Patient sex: F
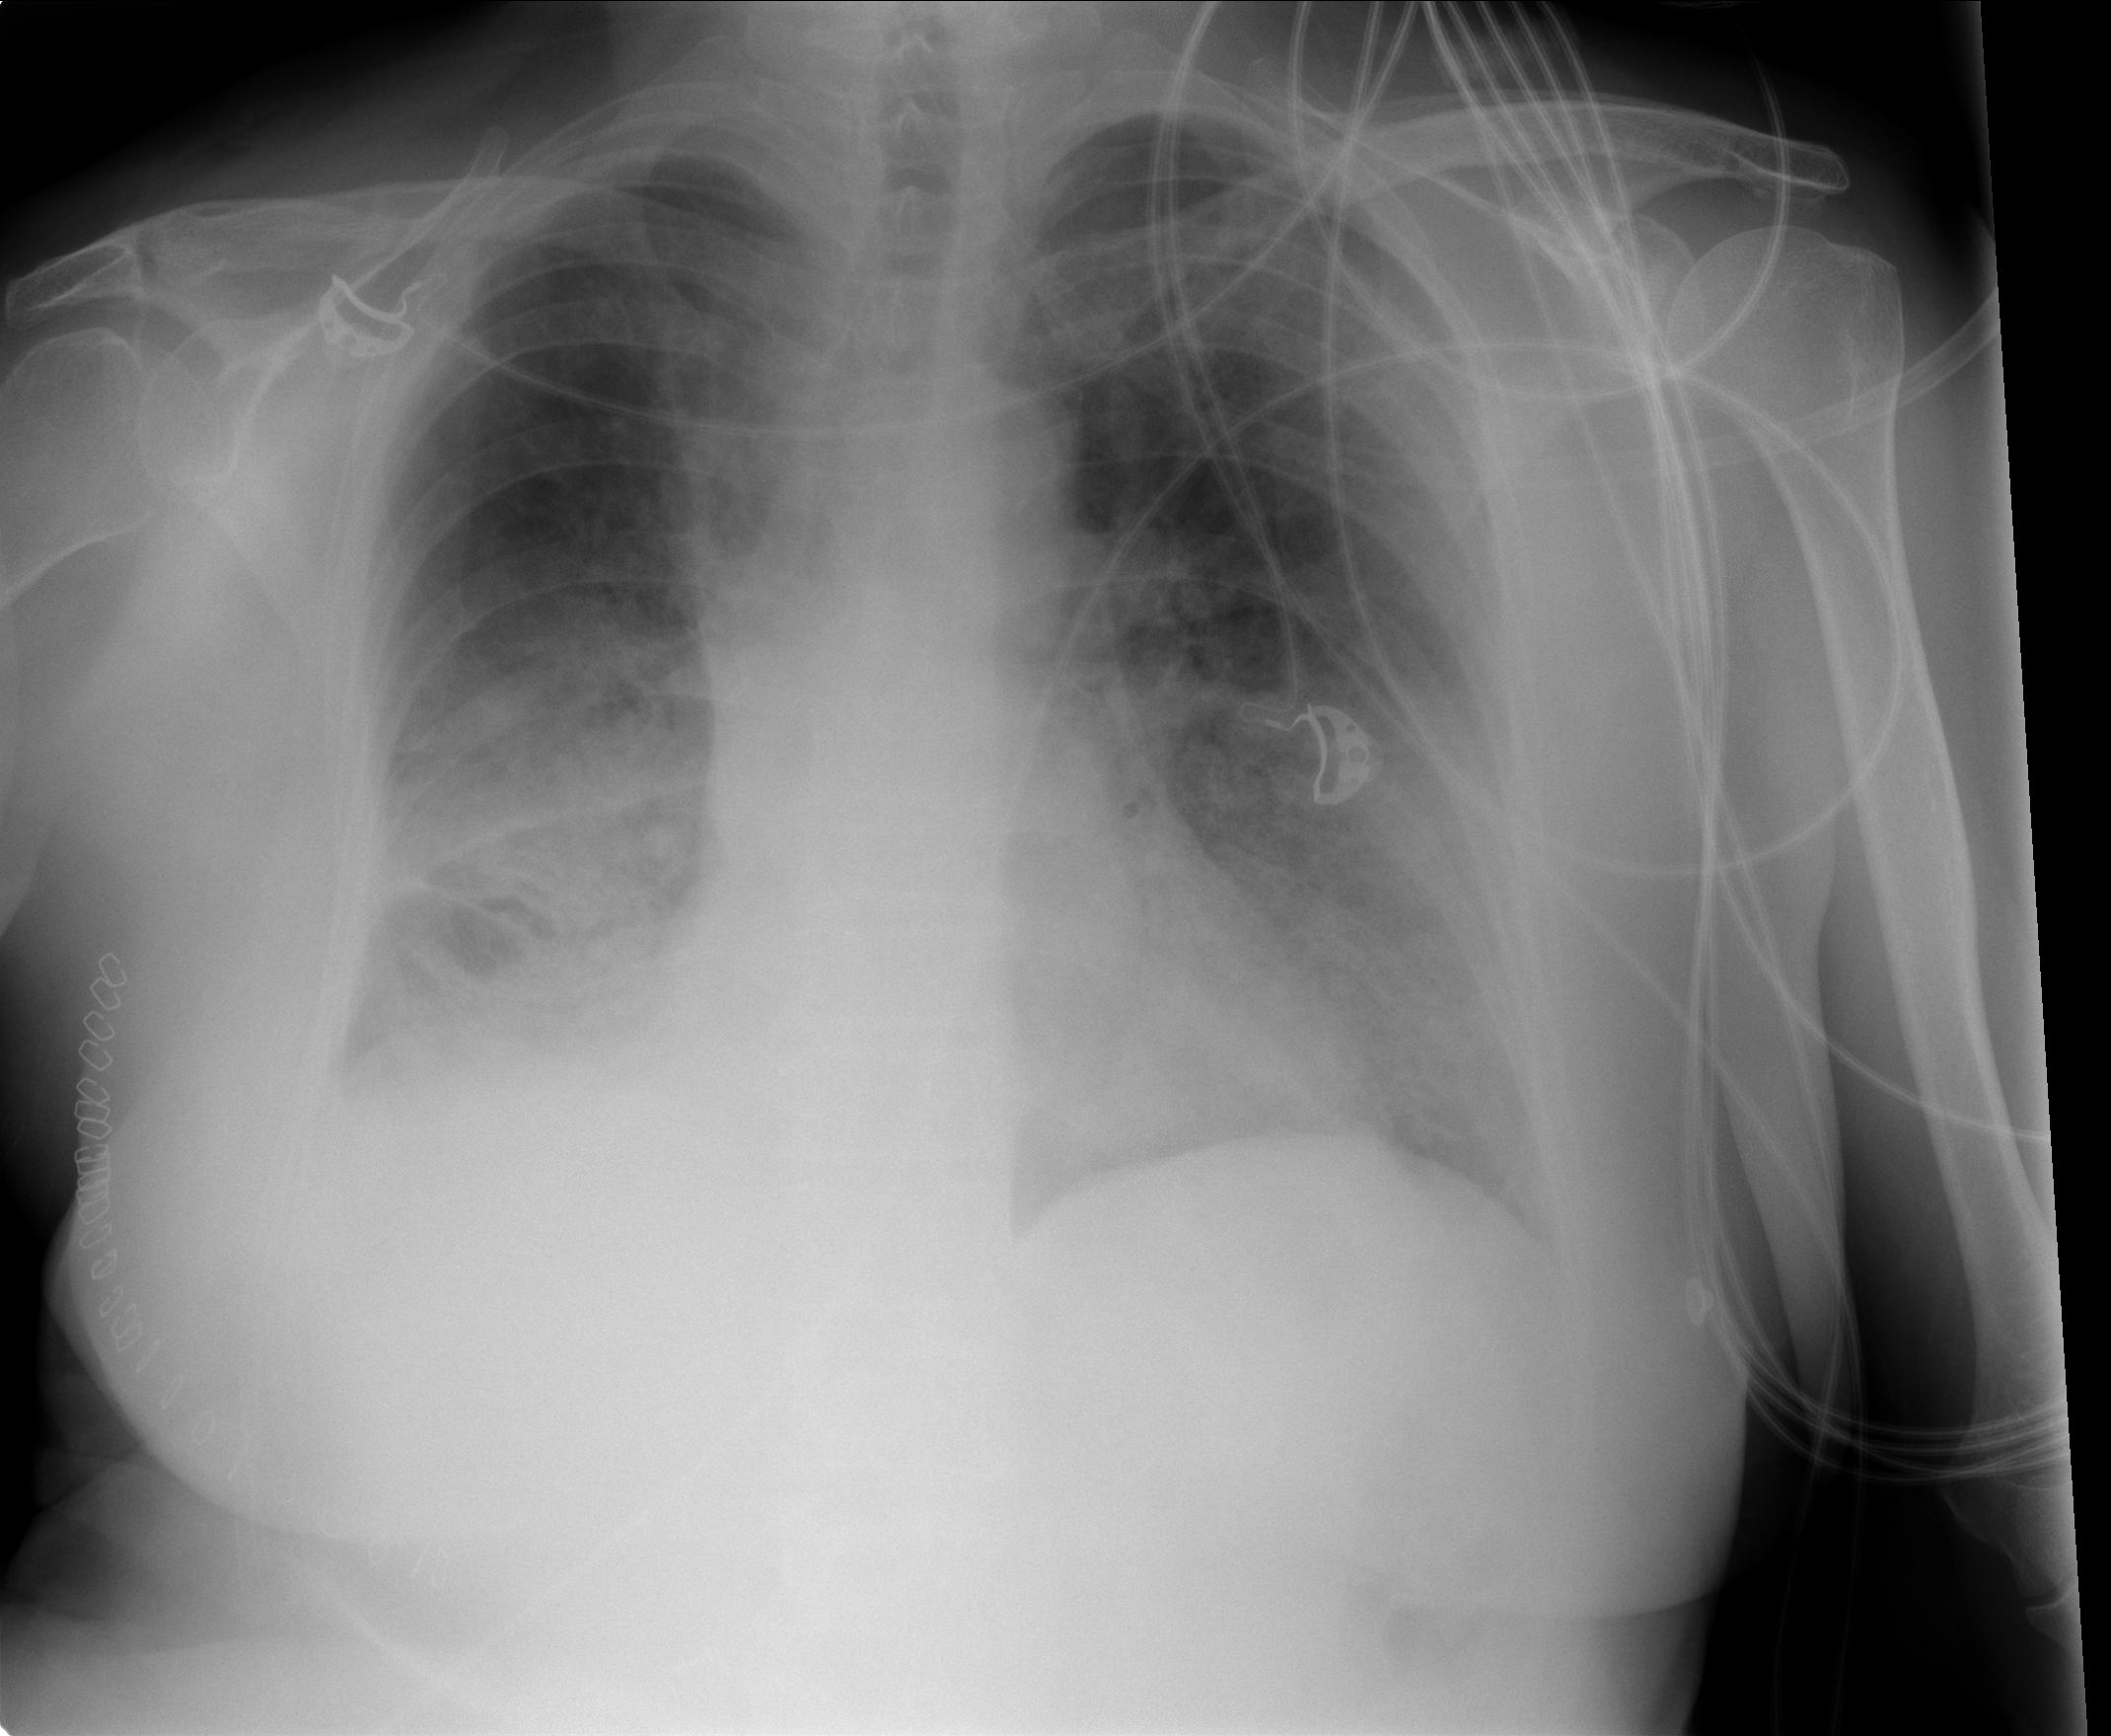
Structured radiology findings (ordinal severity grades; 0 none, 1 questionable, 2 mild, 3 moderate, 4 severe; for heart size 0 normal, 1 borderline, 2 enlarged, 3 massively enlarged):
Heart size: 0
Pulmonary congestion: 2
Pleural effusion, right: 2
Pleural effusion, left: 1
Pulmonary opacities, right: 3
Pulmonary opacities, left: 3
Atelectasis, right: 2
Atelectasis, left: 2